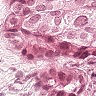
Metastatic tissue present: yes